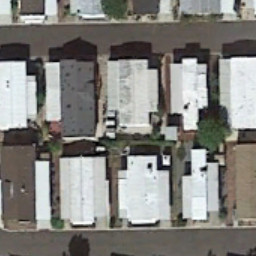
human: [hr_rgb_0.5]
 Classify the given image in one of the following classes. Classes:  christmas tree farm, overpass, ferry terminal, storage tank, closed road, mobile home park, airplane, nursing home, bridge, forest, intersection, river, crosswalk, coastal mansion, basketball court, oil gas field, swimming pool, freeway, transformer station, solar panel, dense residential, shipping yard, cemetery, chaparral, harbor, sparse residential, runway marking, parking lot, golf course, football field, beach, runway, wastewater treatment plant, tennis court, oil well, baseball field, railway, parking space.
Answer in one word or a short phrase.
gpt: mobile home park